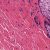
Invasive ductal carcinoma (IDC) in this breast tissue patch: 0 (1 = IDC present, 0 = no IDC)